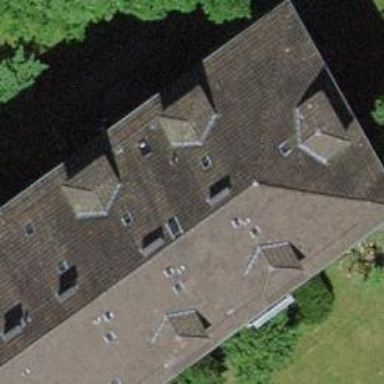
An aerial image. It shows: Hipped-roof building with apartments.